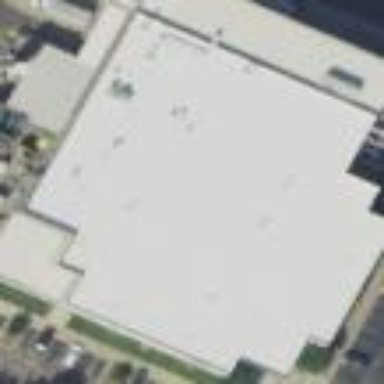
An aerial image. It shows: Industrial building.